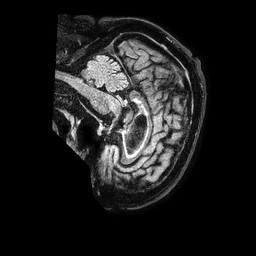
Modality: FLAIR
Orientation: sagittal
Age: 72
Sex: male
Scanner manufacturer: philips
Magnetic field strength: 1.5 T
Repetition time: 4.8 s
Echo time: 0.3 s